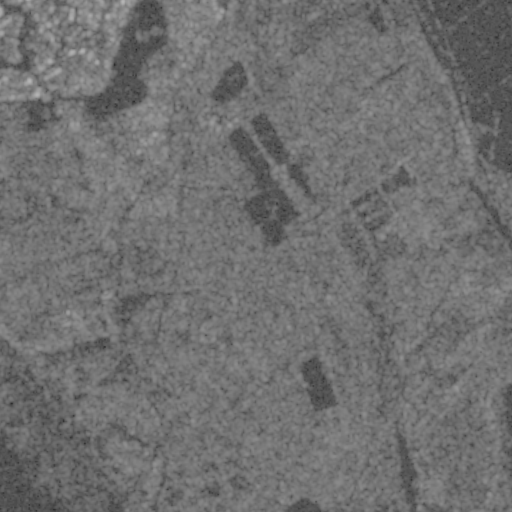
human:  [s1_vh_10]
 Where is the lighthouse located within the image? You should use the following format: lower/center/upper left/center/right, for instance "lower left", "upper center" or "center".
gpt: The lighthouse is located in the lower left of the image.
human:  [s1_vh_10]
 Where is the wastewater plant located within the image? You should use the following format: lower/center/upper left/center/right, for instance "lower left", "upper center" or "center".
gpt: The wastewater plant is located in the upper center of the image.
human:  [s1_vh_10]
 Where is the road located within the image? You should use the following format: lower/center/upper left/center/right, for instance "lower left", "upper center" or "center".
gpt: There is no road in the image.

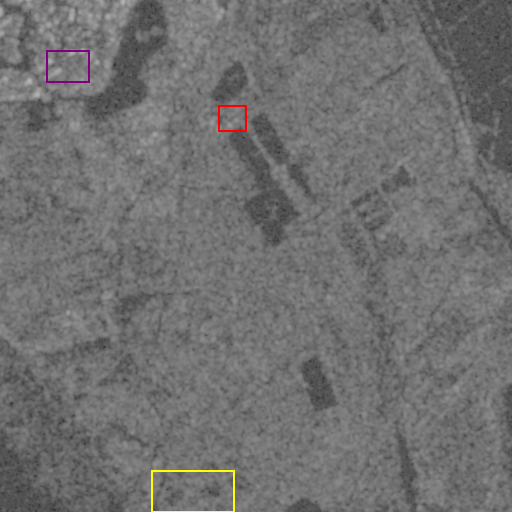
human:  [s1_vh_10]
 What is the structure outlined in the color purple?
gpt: The structure outlined in purple is a park.
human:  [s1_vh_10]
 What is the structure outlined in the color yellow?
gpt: The structure outlined in yellow is a parking lot.
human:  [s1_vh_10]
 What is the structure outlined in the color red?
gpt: The structure outlined in red is a wastewater plant.
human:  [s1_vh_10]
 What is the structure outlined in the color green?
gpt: There is no green outline.